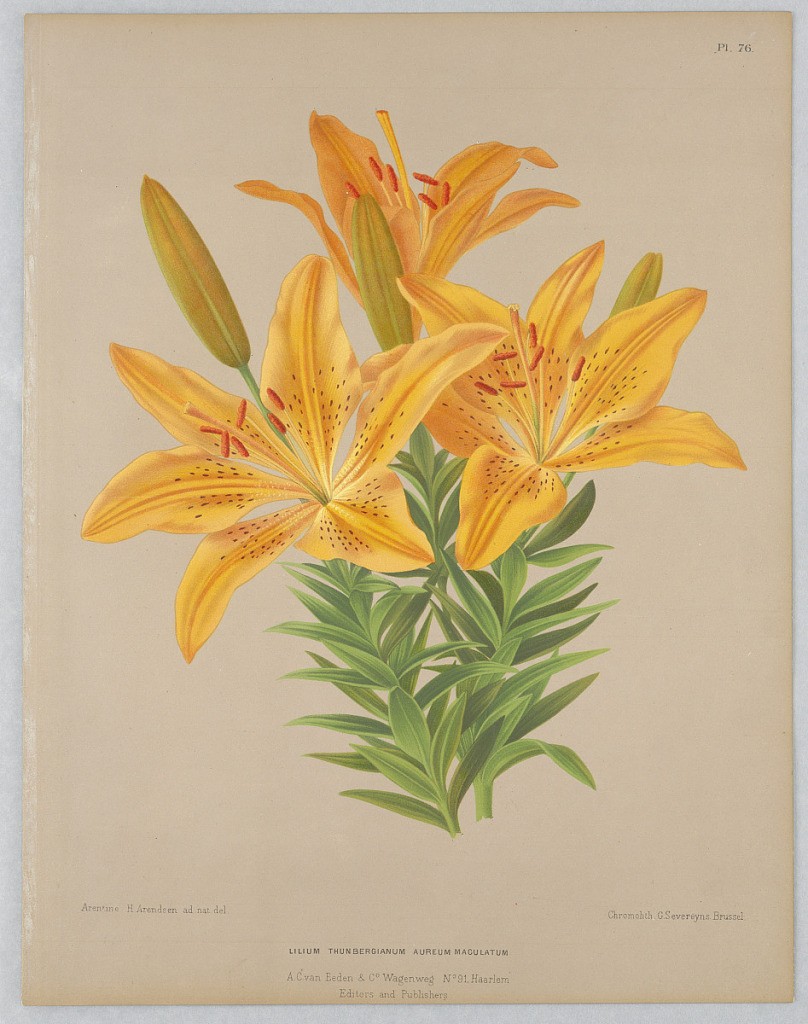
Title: Lilium Thunbergianum Aureum Maculatum, Plate 76 from A. C. Van Eeden's "Flora of Haarlem"
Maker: Arentine H. Arendsen, Dutch, 1836 - 1915
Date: ca. 1881
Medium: Chromolithograph on paper
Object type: Print
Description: Disbound color plate "Lilium Thunbergianum Aureum Maculatum" from A. C. Van Eeden's "Flora of Haarlem."